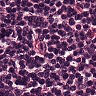
Metastatic tissue present: no